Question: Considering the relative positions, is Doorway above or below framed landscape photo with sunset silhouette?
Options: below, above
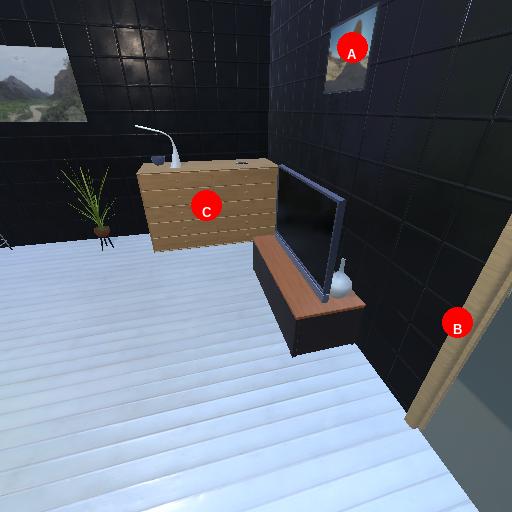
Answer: below